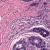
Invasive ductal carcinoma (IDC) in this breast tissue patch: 0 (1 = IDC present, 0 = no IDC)